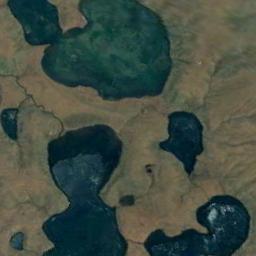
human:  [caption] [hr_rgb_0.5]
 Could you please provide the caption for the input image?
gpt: Some lakes of different sizes lie on a flat ground and the water is deep green .

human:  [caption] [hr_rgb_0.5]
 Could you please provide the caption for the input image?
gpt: A group of irregularly shaped blue lakes on a tan mountain .

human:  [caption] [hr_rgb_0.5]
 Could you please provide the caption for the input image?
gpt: There are green Spaces and paths beside the lake in the picture .

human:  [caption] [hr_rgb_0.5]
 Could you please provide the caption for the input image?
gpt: The lake on the right is the smallest .

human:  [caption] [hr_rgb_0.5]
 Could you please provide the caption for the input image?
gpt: There are brown earth around the lakes .